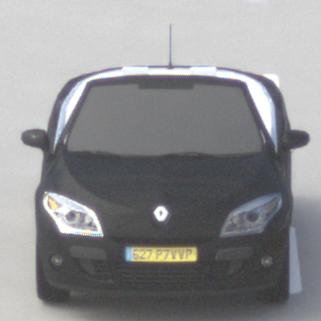
Make: Renault
Model: Mégane Coupé-Cabriolet 1.6 16V 110
Detailed model: Mégane (III) Coupé-Cabriolet
Model produced from: 2010/06
Model produced until: 2013/03
Doors: 2
Color: black
Road condition: dry road
Daytime: midday
Contrast: medium contrast